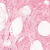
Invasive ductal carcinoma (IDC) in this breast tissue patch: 0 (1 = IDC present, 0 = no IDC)